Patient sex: M
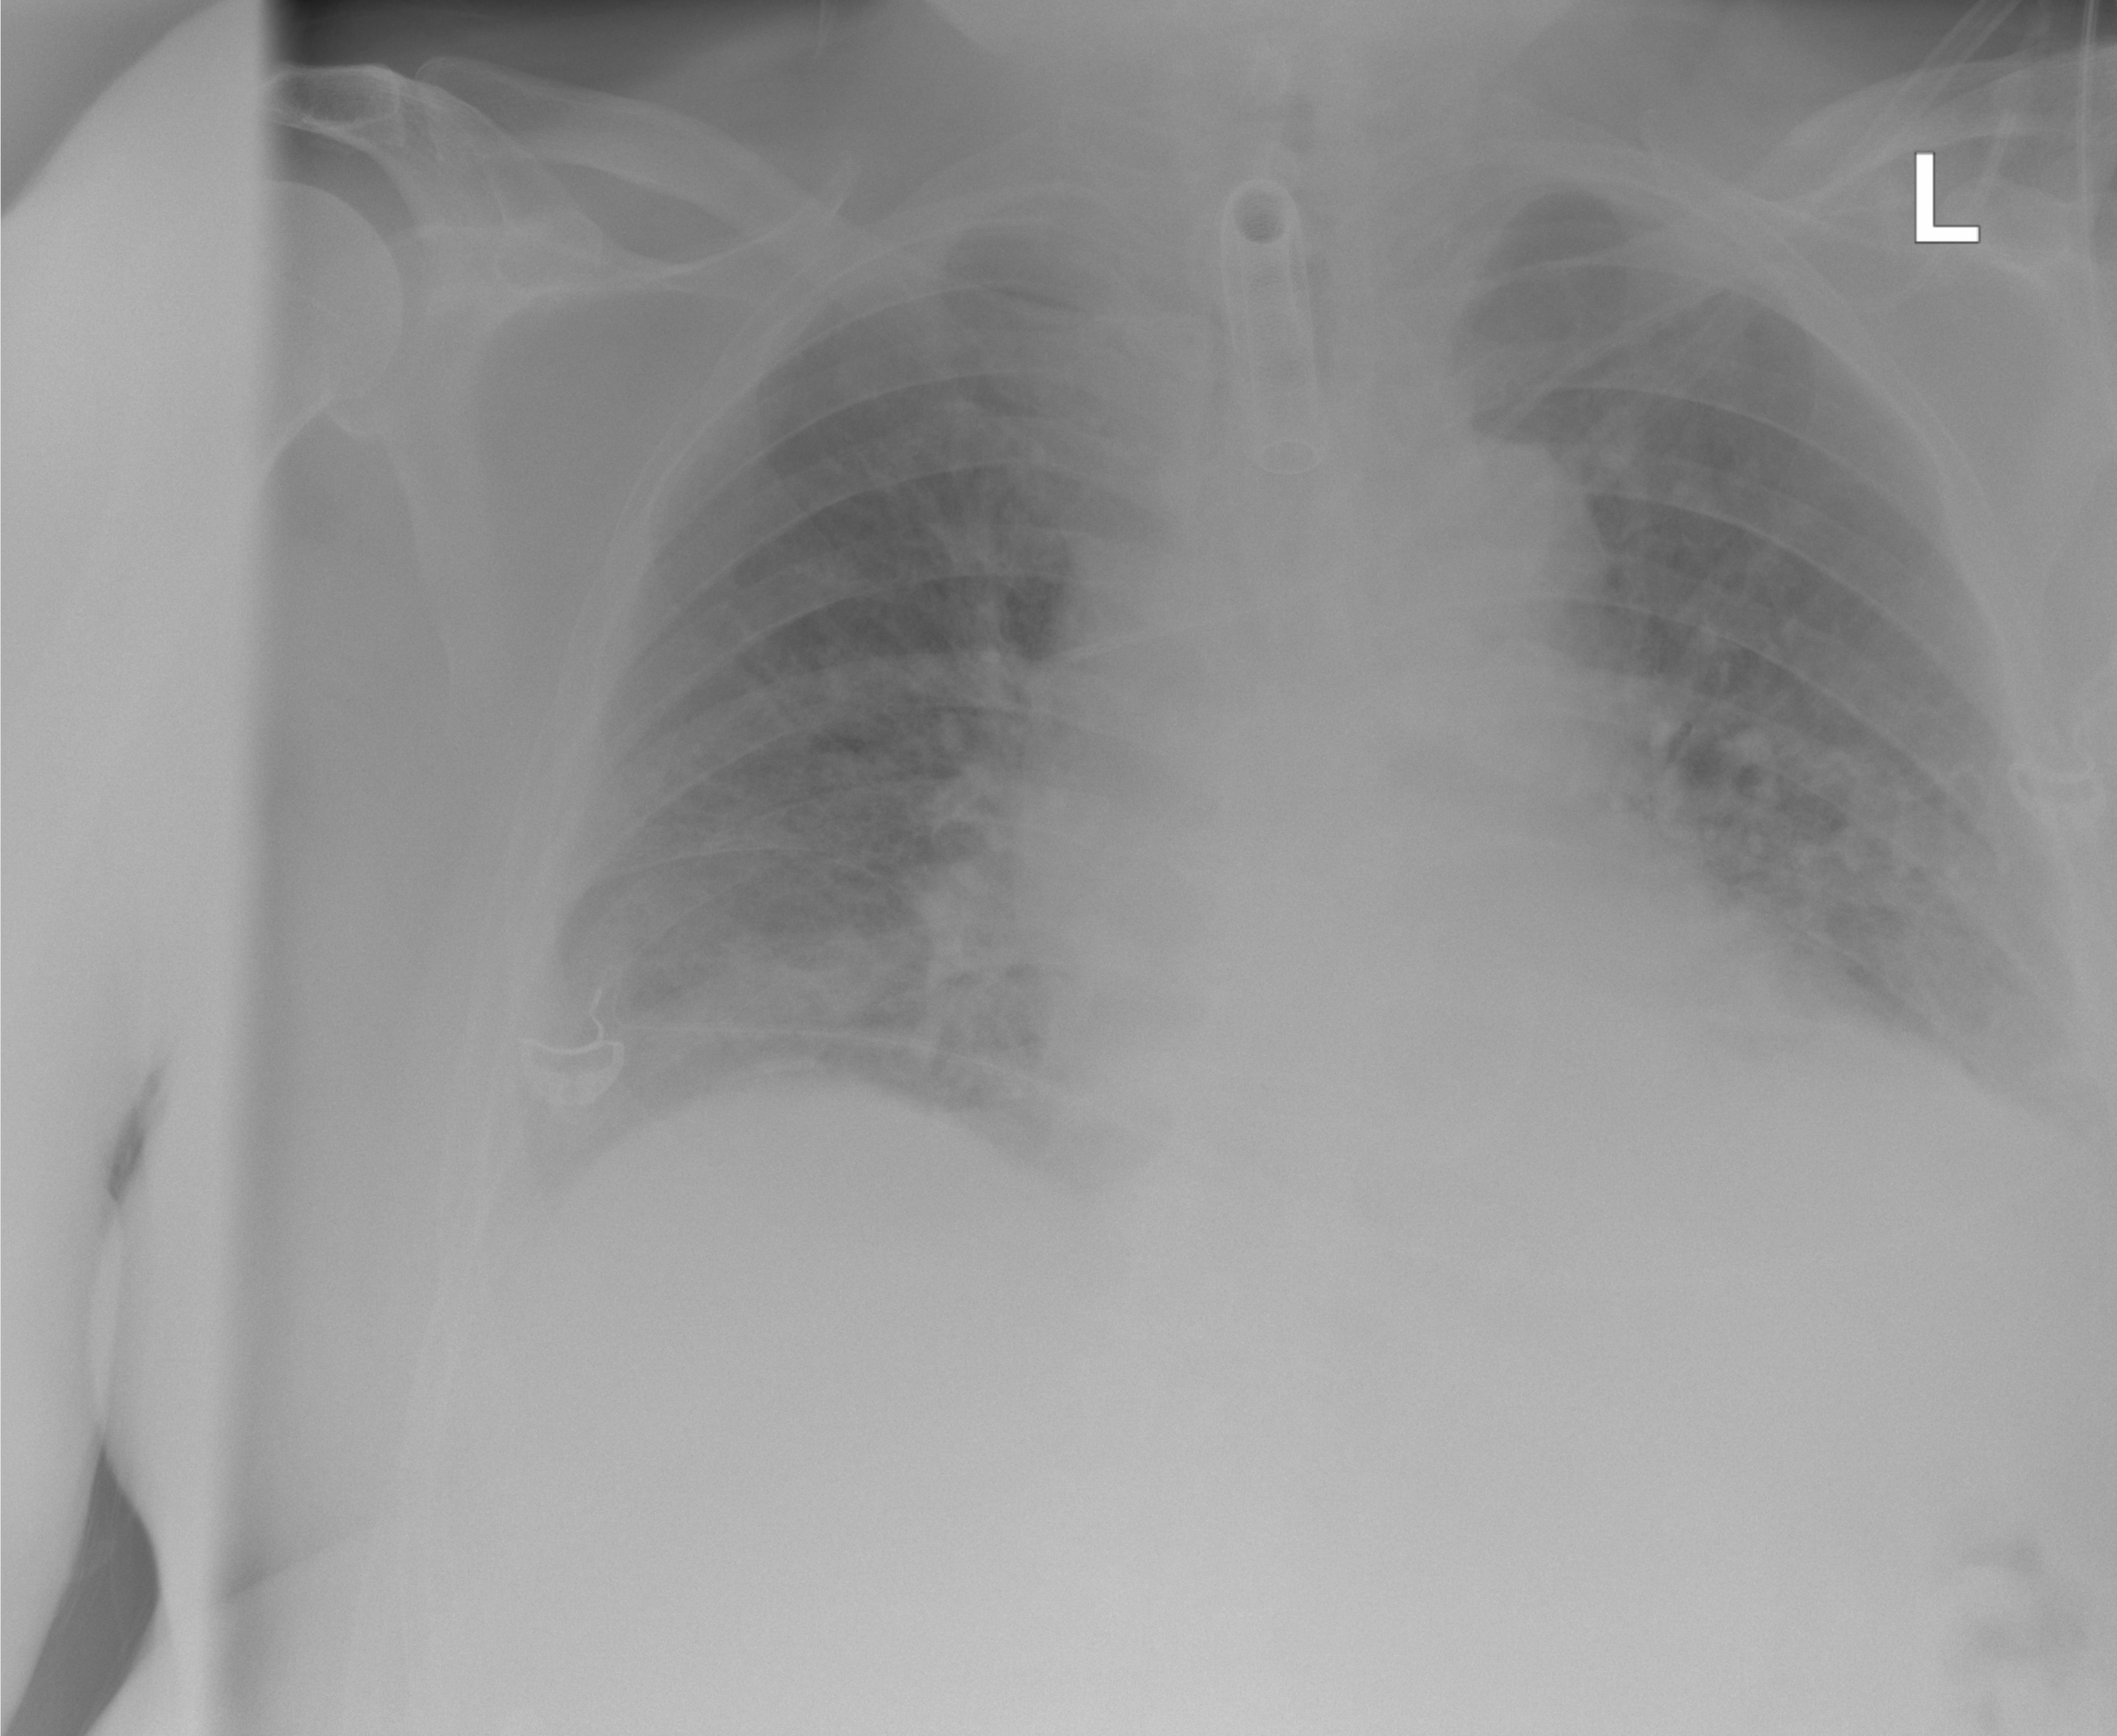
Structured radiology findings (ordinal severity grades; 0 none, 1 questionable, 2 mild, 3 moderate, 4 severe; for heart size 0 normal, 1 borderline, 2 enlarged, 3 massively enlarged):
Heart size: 2
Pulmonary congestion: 2
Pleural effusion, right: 1
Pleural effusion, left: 1
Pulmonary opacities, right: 0
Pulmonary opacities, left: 0
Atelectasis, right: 2
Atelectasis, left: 2